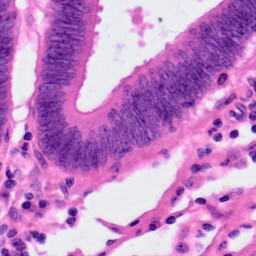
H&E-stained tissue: Colon